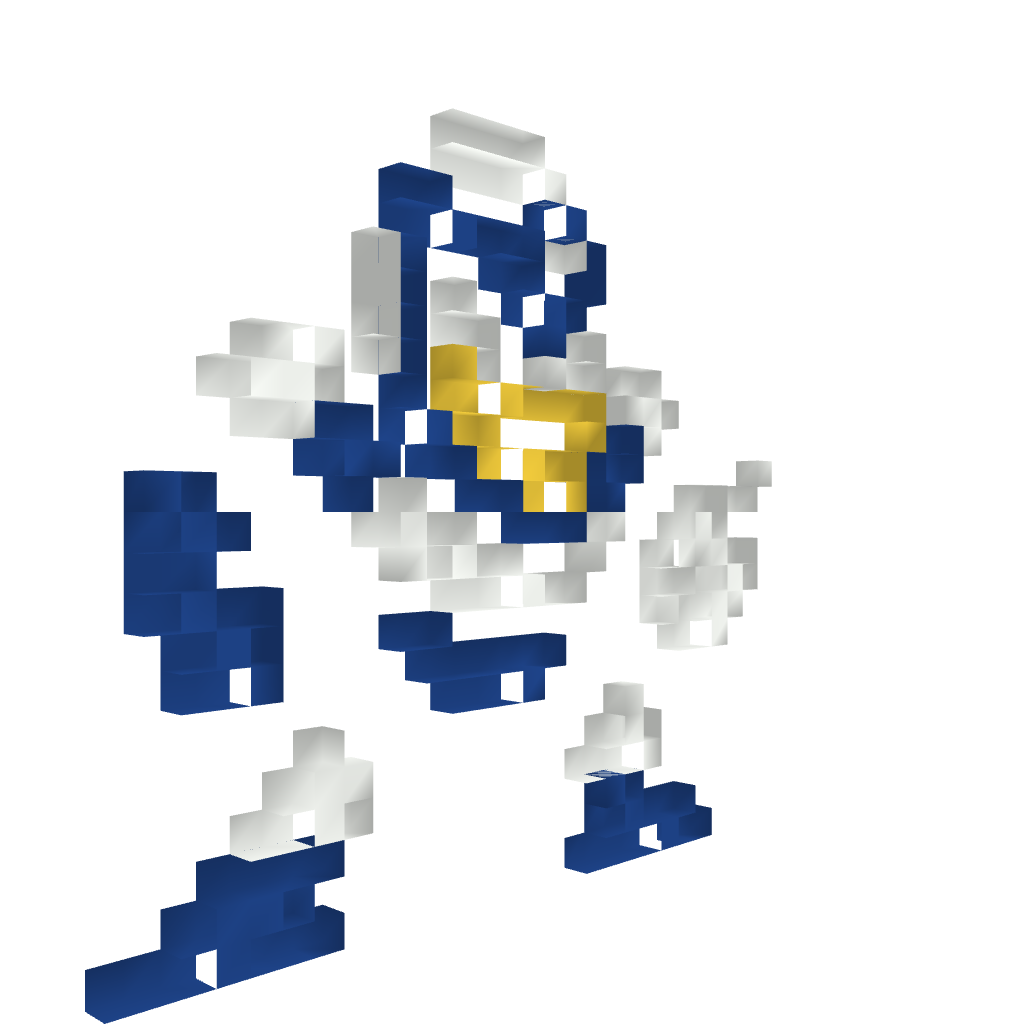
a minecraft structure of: Flashman (ErnieCIII)